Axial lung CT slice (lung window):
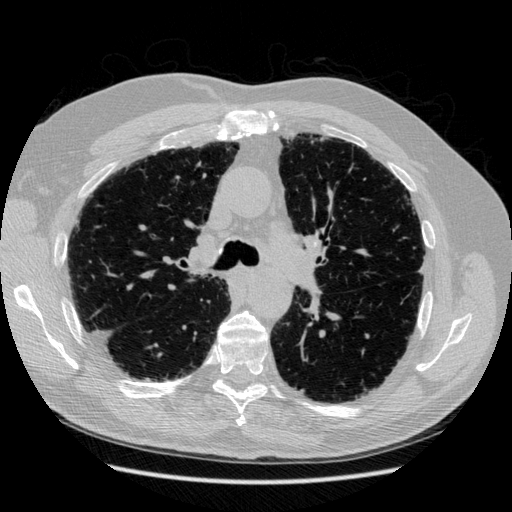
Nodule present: no